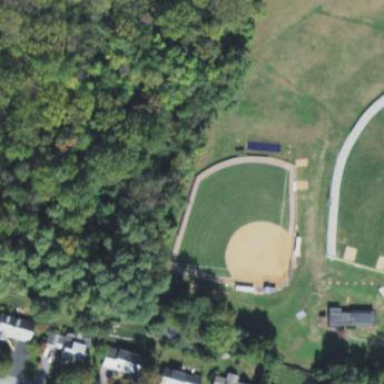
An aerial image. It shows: Baseball pitch for leisure land.